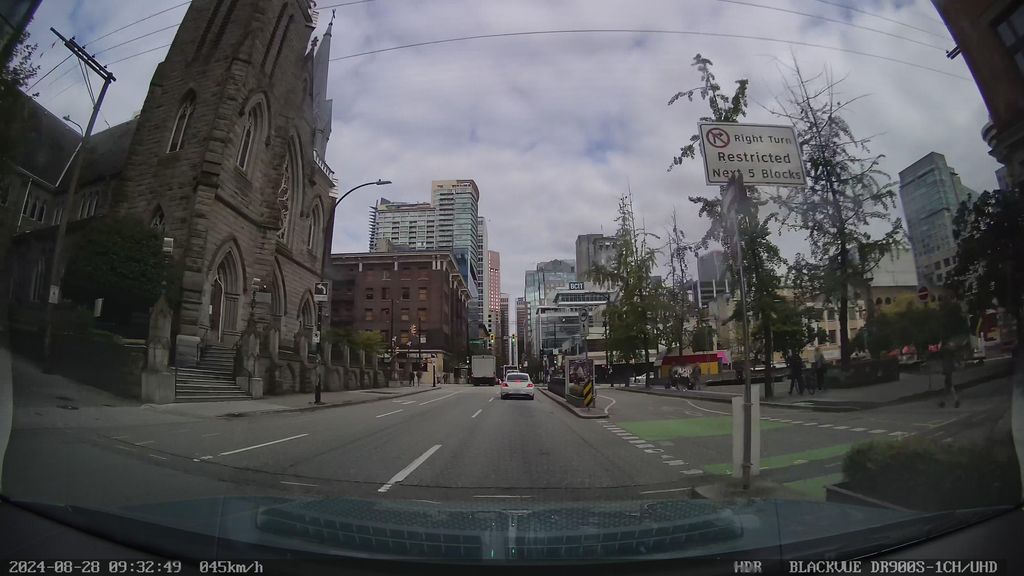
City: vancouver